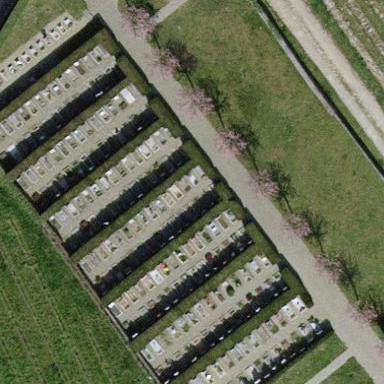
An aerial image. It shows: Cemetery.